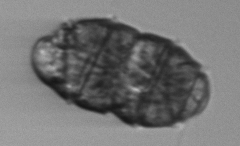
Label: Margalefidinium